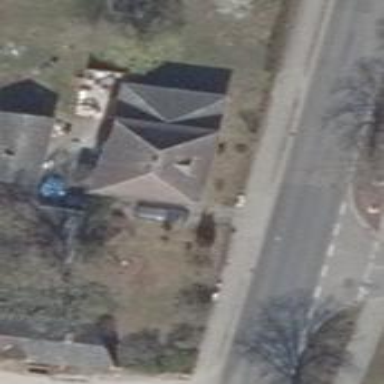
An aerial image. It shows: Detached building.